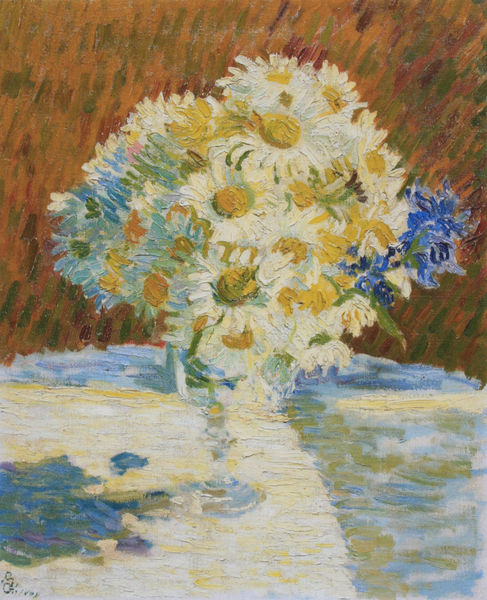
Titel: Margherite, Margeritenstrauss
Künstler: Giovanni Giacometti
Standort: Studen
Institution: Fondation Saner
Schlagwörter: blau, blätter, gemälde, schatten, weiß, gelb, grob, grün, impressionismus, blume, blumen, braun, glas, hell, hintergrund, licht, orange, schwarz, tisch, blüten, rot, expressionismus, wand, signatur, tischdecke, tischtuch, kelch, decke, rund, stilleben, stillleben, vase, sommer, van gogh, strauss, butterblumen, striche, blumenstrauss, bouquet, blütenblätter, fuss, kornblumen, iris, dunkle, schatte, pinselstriche, dicht, zentrum, kornblume, gänseblümchen, rittersporn, margeriten, margaritten, schnittblumen, margariten, lichte, blumenstraß, margeritten, margheriten, stricheln, magariten, margheritten, magarithen